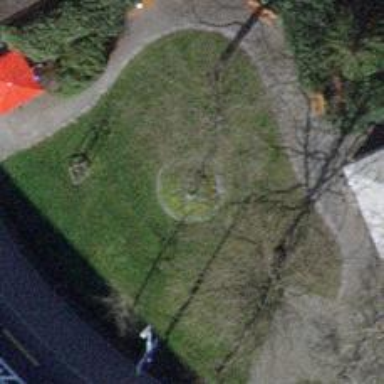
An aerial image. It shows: Statue is seen in the image.